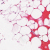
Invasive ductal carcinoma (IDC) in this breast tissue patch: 0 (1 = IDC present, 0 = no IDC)